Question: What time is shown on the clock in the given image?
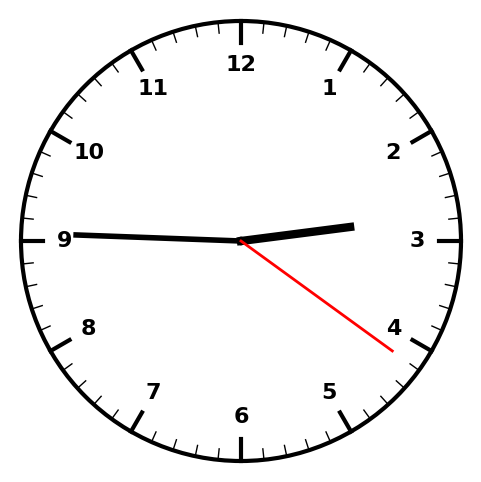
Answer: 02:45:21